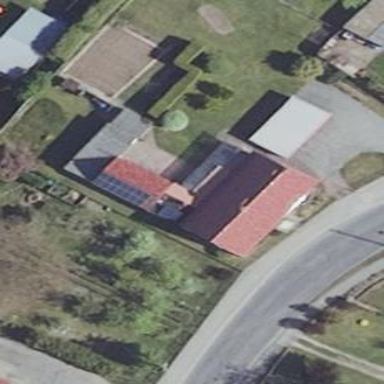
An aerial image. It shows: Simple and straightforward house.